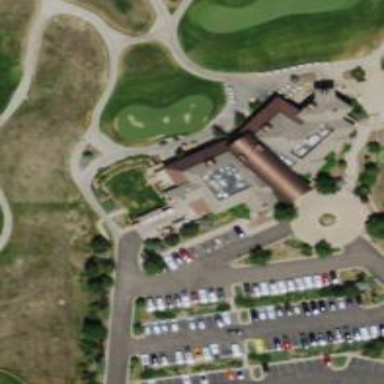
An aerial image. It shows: Service road designated as golf cart path.